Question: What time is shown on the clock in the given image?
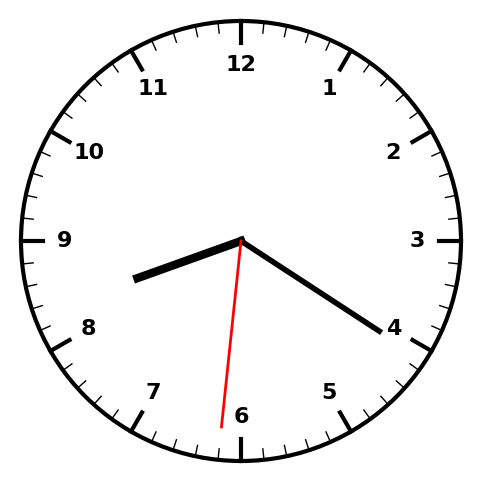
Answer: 08:20:31